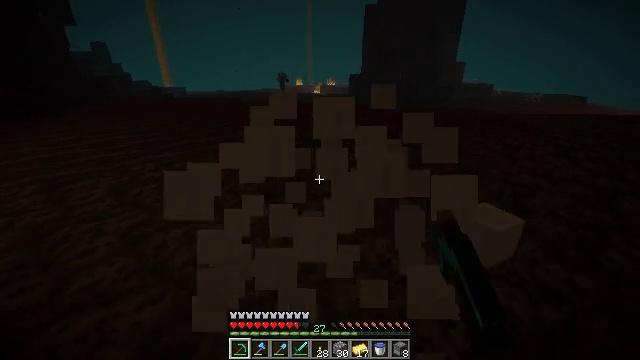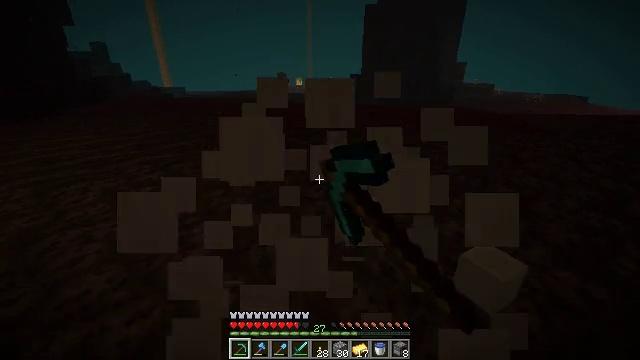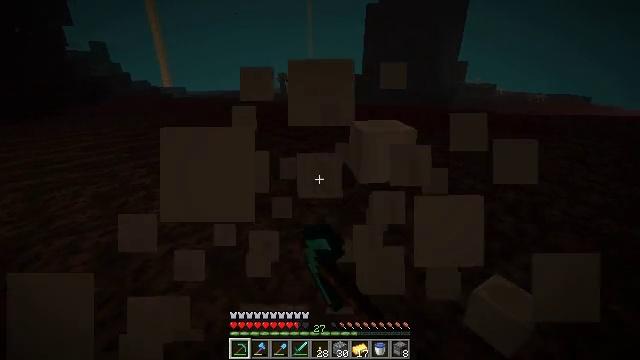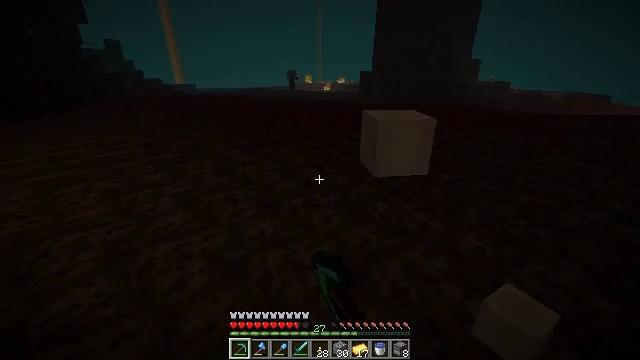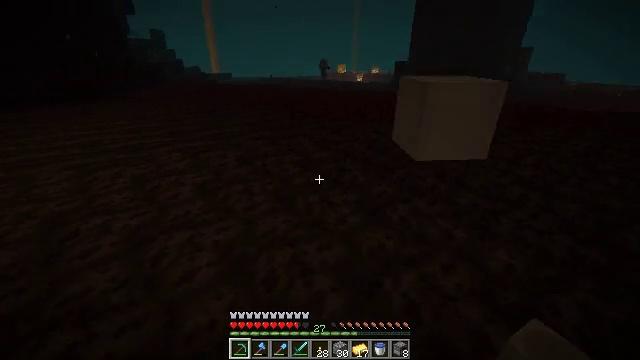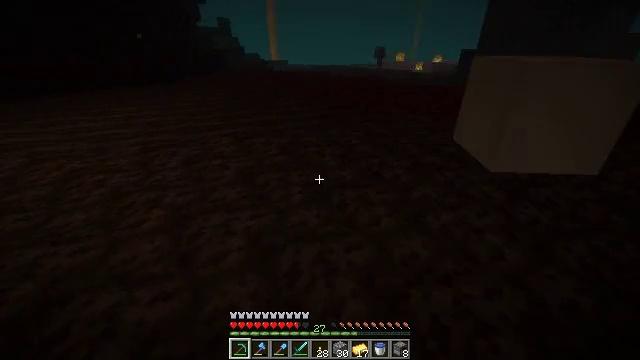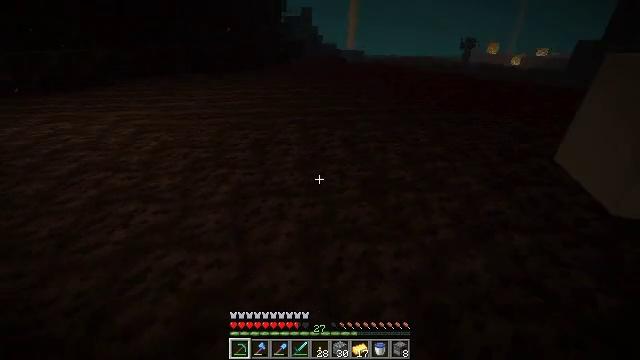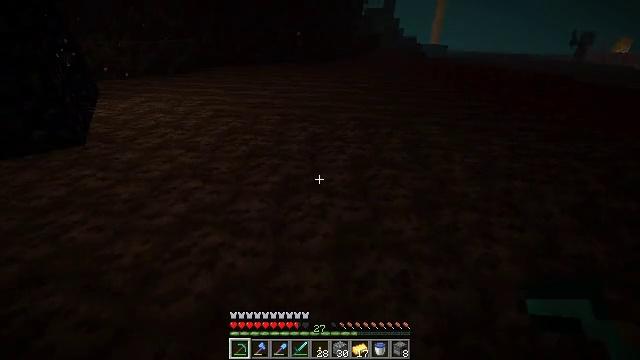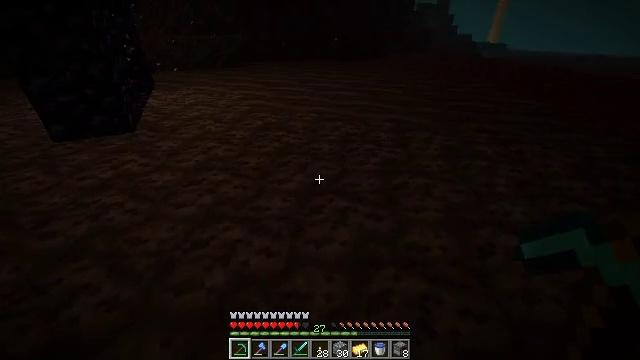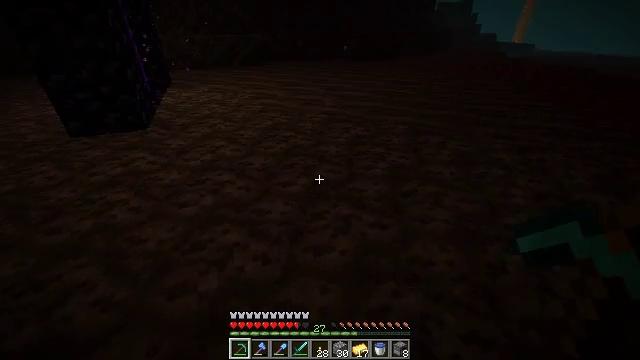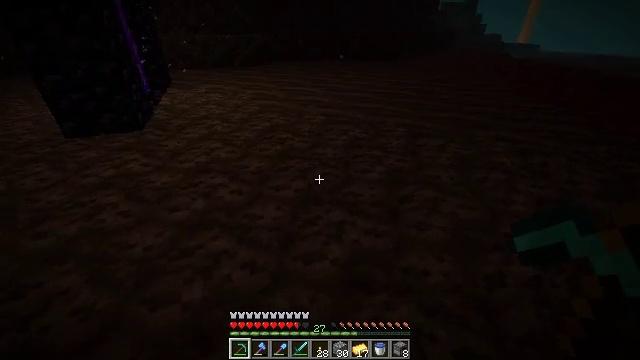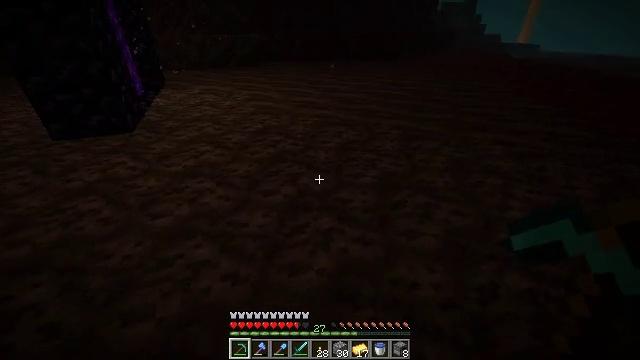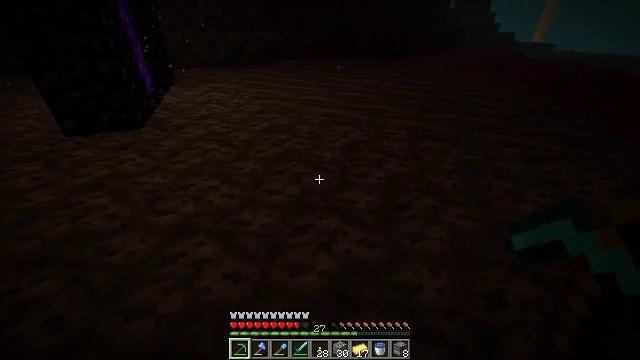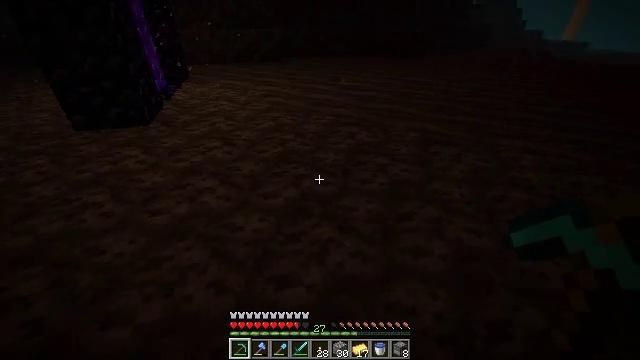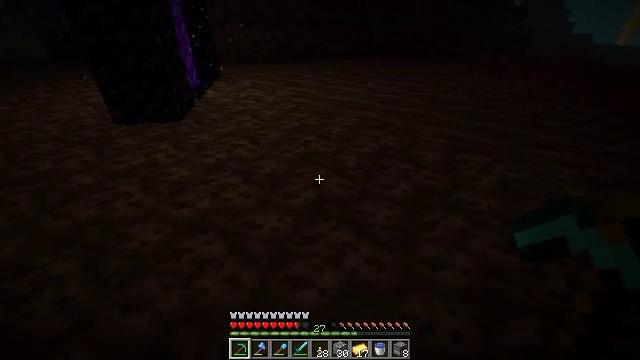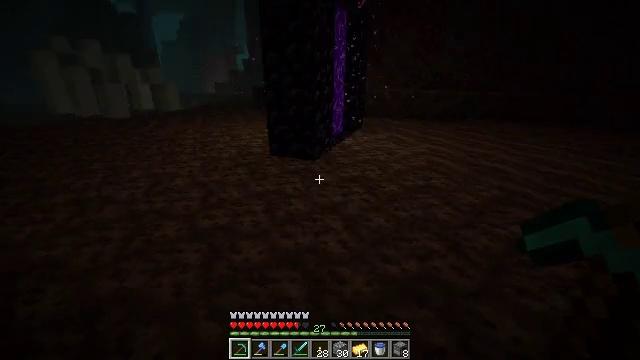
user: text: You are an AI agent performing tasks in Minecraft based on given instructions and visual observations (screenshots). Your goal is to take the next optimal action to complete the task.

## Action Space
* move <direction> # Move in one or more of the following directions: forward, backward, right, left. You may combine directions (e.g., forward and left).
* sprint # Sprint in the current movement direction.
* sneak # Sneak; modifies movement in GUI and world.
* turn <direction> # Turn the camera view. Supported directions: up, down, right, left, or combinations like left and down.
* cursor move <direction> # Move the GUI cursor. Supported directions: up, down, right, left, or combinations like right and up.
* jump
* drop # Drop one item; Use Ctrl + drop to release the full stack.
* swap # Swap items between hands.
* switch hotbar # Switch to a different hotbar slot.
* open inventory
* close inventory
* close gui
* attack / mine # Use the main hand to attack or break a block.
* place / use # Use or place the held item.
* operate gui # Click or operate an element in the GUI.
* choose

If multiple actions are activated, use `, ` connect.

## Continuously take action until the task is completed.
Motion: motion action
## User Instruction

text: Mine the bone block found in fossils.
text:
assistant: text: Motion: move forward
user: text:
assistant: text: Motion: move forward
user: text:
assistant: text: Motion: move forward and move right, turn left
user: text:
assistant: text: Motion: move forward and move right, turn left and down
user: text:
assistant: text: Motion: move forward and move right, turn left and down
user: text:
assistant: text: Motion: move forward and move right, turn left and down
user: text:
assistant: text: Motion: move forward and move right, turn left and down
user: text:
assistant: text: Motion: move forward and move right, turn left
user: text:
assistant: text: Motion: move forward and move right, turn left
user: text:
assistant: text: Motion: move forward and move right
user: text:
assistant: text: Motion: move forward and move right
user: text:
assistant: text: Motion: move forward and move right, turn left
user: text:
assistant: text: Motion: move forward and move right, turn left
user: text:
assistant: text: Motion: move forward and move right, turn left
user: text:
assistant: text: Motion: move forward and move right, turn left and up
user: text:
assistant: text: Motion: move forward and move right, turn left and up
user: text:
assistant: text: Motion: move forward and move left, turn left and up
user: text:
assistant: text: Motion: move forward and move left, turn left and up
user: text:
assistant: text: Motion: move forward and move left, turn left
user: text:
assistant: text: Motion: move forward and move left
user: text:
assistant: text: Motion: move forward and move left
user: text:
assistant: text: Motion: move forward and move left
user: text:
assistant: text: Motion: move forward and move left
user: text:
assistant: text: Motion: move forward
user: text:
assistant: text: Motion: move forward
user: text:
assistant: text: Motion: move forward
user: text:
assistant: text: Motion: move forward
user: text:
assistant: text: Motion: move forward, turn right
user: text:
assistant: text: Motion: move forward
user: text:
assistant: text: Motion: move forward